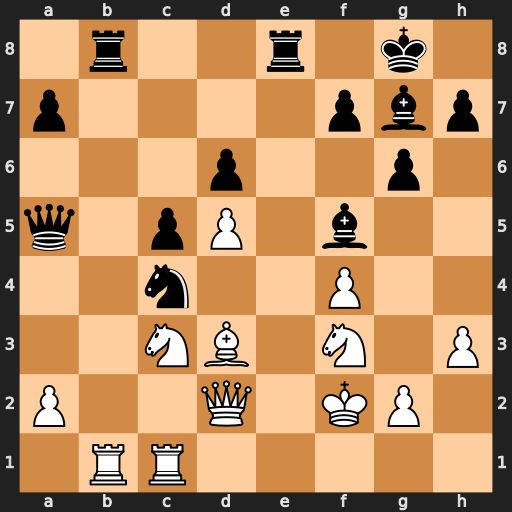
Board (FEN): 1r2r1k1/p4pbp/3p2p1/q1pP1b2/2n2P2/2NB1N1P/P2Q1KP1/1RR5
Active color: w
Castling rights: -
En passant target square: -
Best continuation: Rxb8 Nxd2 Rxe8+ Bf8 Bxf5